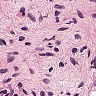
Metastatic tissue present: no